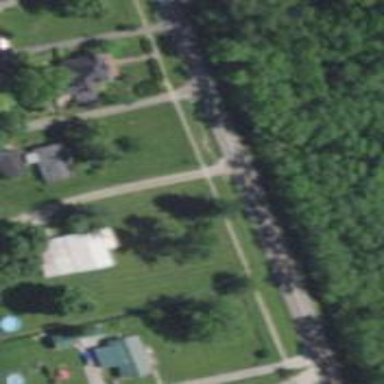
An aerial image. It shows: Secondary road.